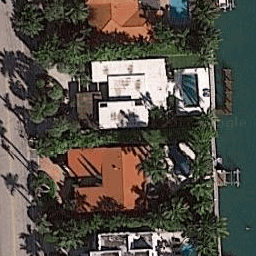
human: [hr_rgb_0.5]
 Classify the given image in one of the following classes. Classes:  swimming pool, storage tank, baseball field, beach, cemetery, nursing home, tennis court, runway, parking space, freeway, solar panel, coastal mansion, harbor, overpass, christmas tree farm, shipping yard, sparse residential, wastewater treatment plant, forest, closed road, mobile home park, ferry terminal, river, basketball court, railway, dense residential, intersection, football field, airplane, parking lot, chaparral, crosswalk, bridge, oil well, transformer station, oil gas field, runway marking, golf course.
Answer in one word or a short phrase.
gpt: coastal mansion